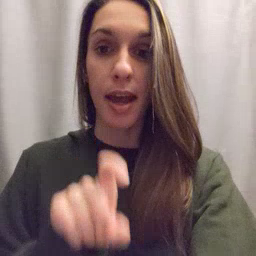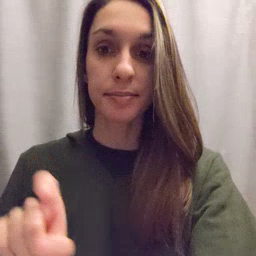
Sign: closet